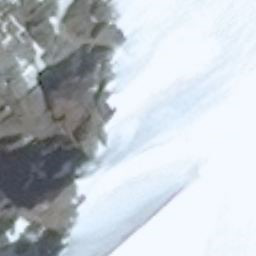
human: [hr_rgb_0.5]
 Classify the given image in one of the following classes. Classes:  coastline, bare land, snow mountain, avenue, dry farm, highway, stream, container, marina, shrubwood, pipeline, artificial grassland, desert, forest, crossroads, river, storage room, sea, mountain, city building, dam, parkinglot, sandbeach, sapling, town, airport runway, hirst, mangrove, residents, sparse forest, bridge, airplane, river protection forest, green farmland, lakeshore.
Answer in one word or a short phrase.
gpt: snow mountain